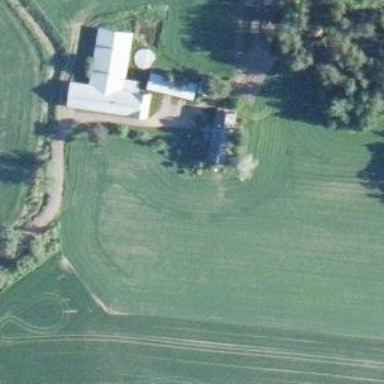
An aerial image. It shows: Farmyard area.